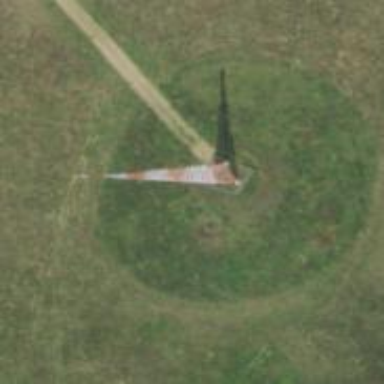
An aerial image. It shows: Communication mast tower.